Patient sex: F
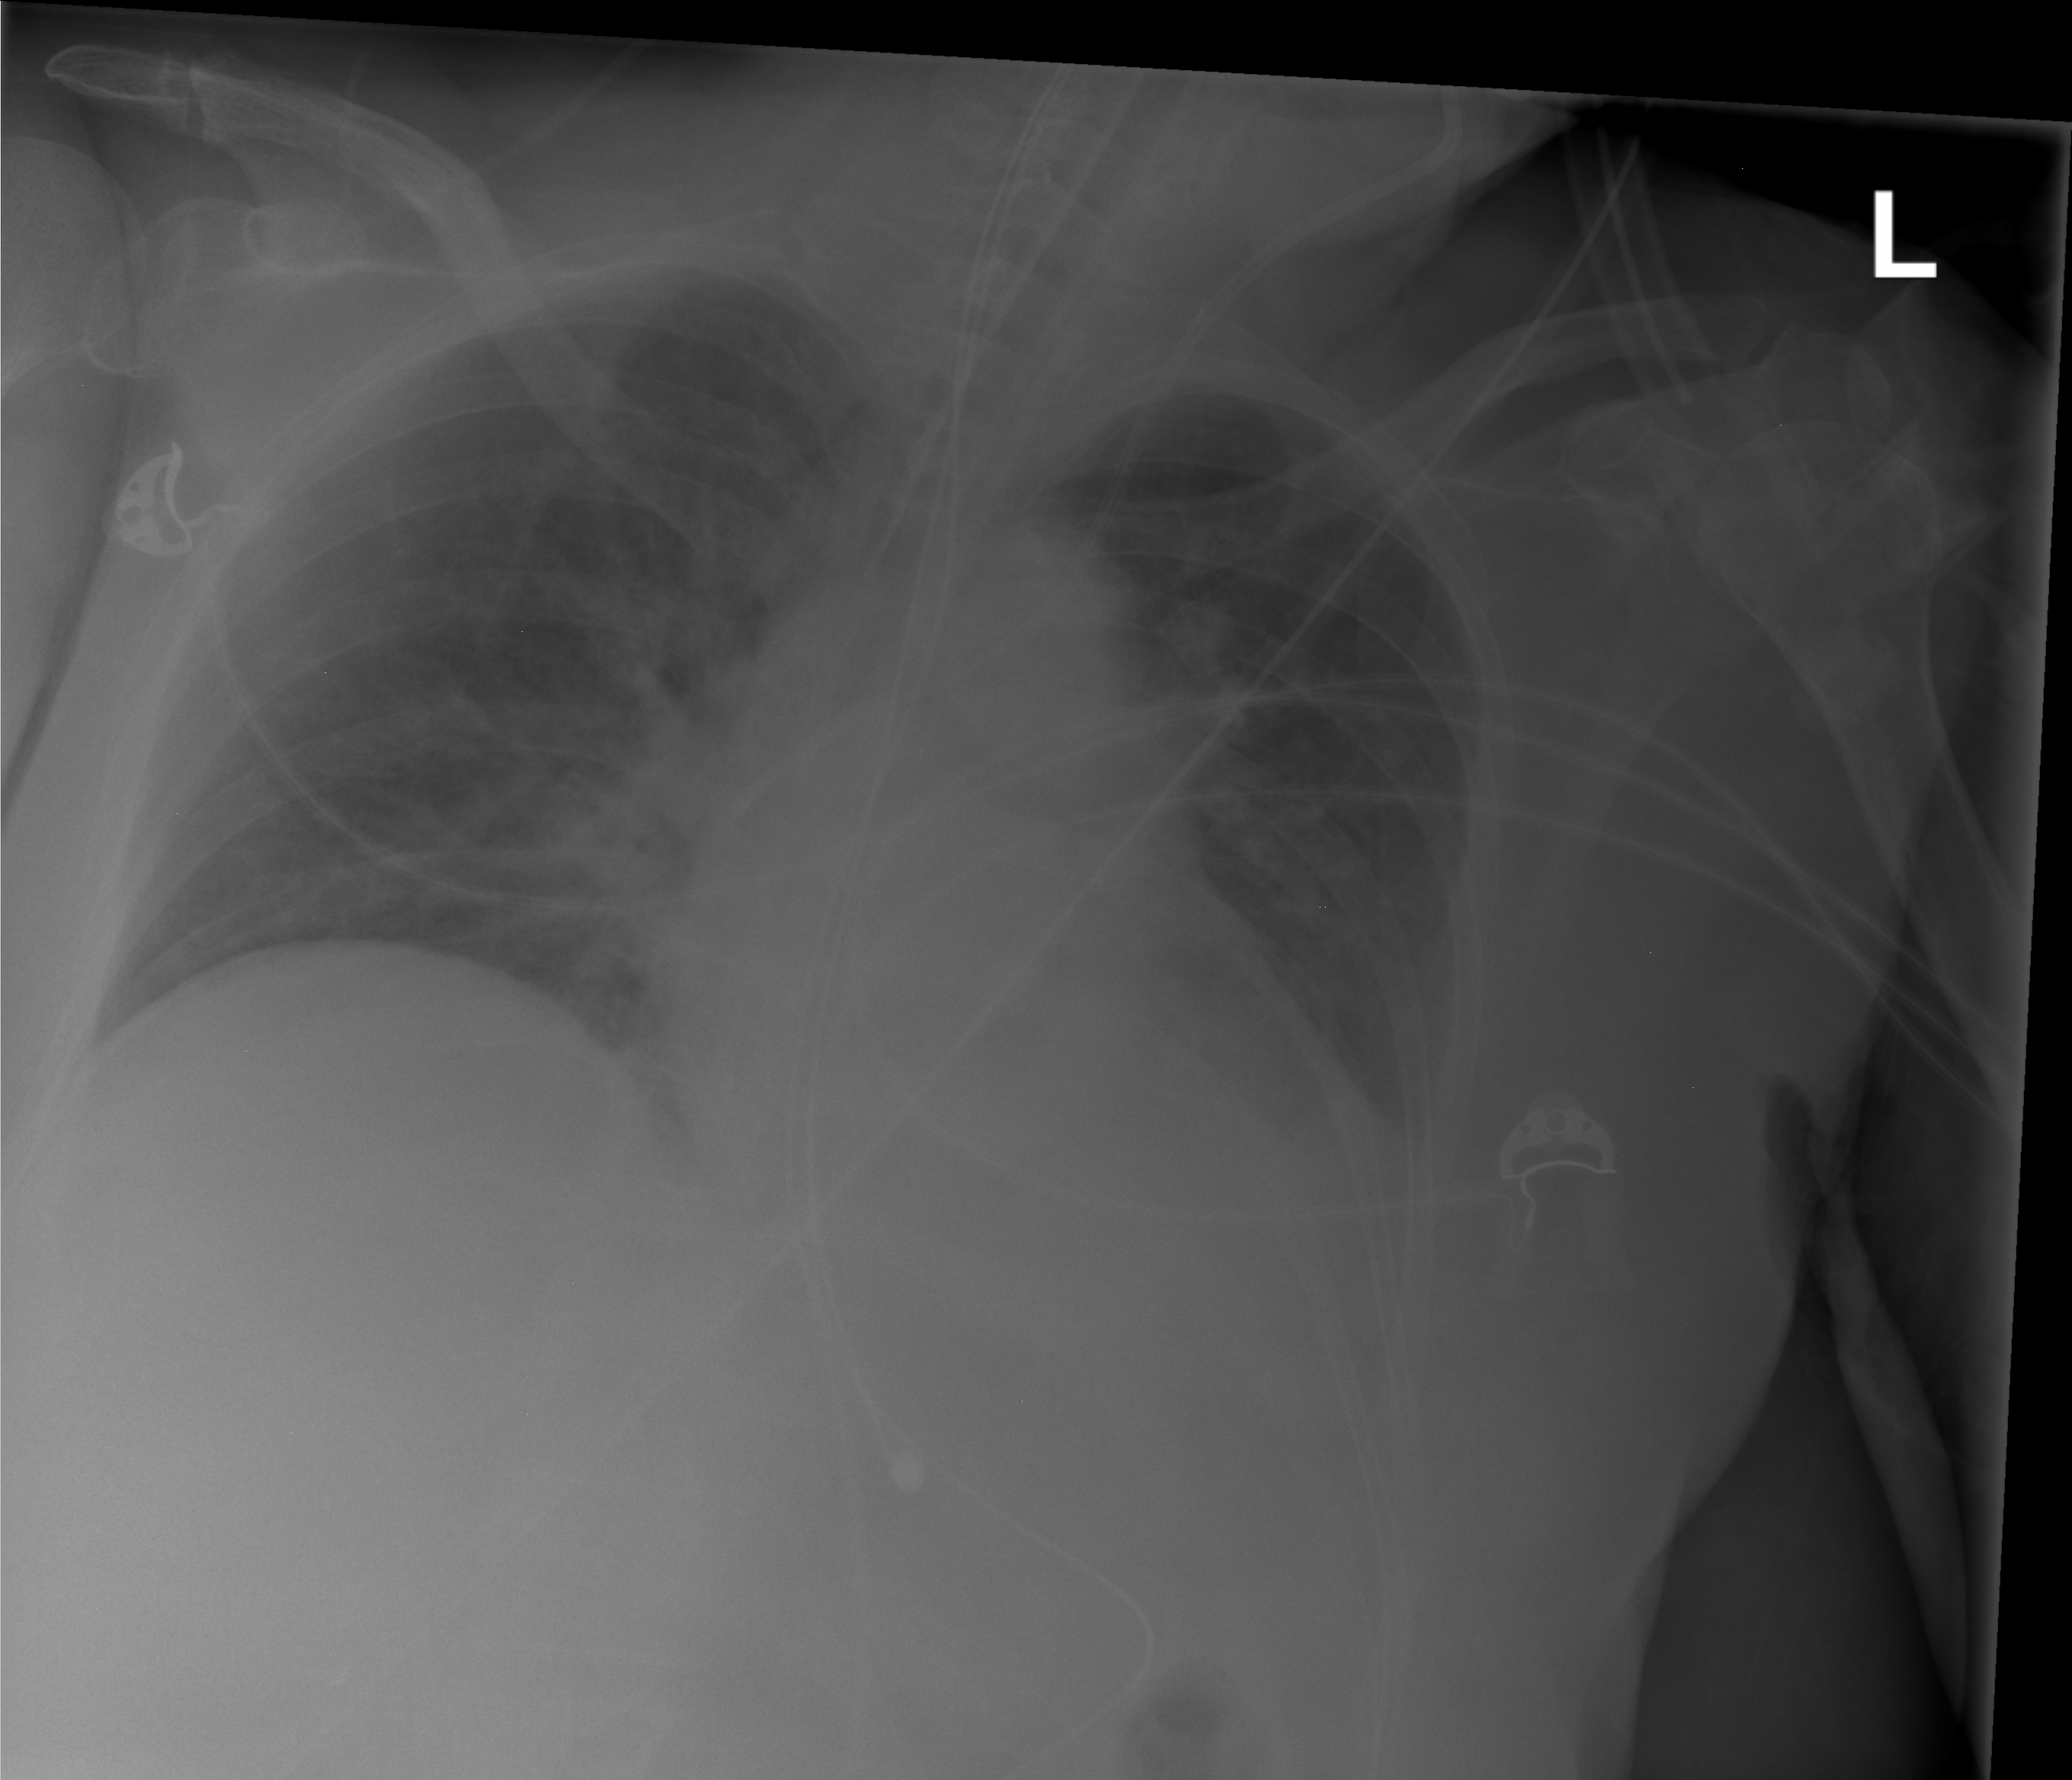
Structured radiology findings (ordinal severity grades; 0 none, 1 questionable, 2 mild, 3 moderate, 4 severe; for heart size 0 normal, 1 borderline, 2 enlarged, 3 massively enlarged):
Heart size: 1
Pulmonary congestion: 2
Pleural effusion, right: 0
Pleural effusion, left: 2
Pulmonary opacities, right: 0
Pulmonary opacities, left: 0
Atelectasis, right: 0
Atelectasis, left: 0